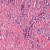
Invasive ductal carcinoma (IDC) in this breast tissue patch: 1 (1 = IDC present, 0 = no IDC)